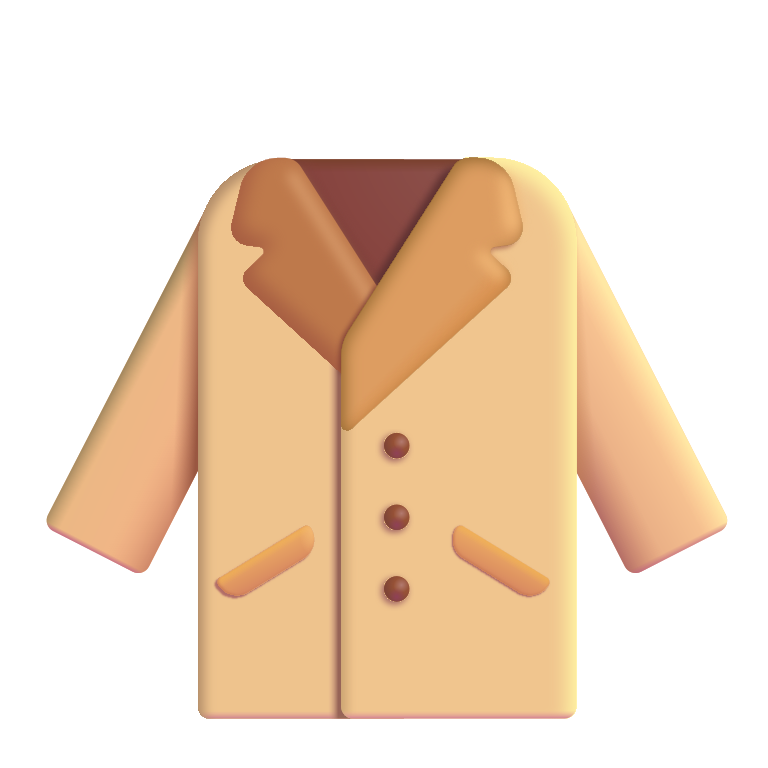
coat color